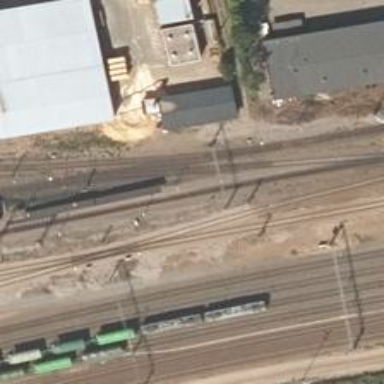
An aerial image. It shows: Rail yard with electrified contact lines for railway operations.